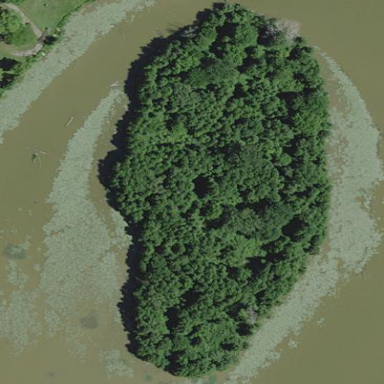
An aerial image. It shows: Island covered with woodland.